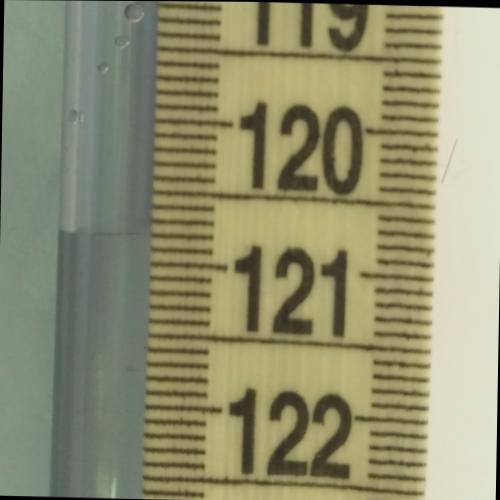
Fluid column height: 120.8 cm